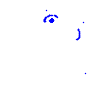
Particle: pion